Question: What are the current trends?
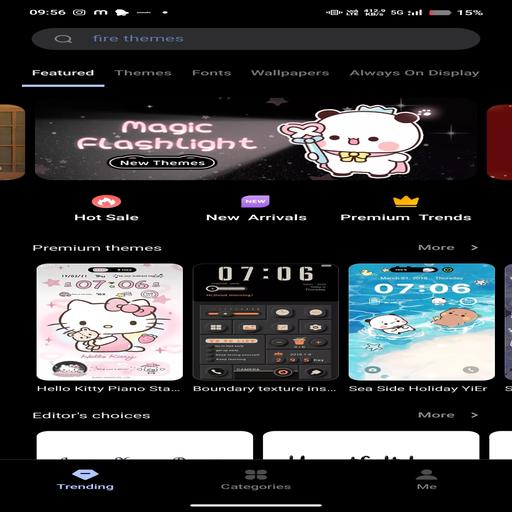
Answer: Premium Trends